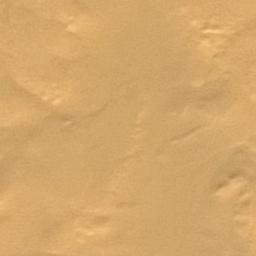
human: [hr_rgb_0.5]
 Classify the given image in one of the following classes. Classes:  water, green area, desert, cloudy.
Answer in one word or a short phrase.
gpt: desert